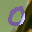
Label: 0